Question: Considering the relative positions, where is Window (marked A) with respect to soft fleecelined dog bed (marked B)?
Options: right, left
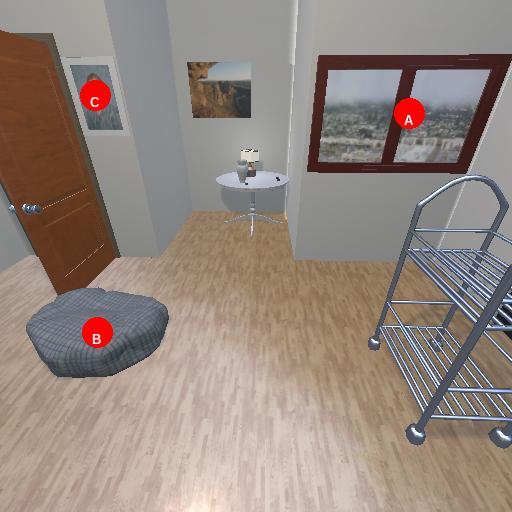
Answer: right